Field crop: maize
Growth stage: 2
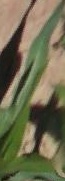
Species: maize